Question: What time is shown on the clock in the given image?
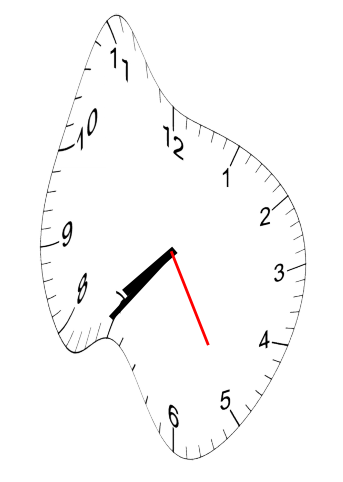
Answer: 07:36:25